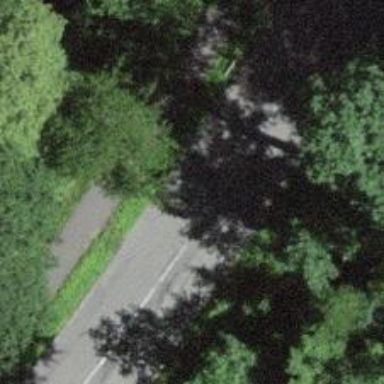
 featuring cycle track on the left side."